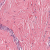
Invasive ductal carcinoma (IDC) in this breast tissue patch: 0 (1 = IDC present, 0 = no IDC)